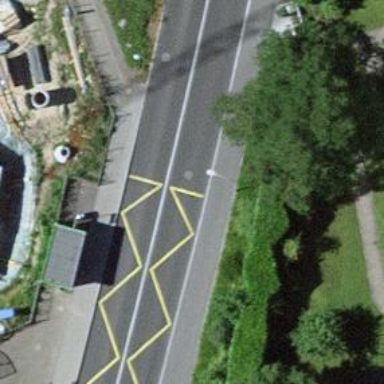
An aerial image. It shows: Asphalt platform for public transport.